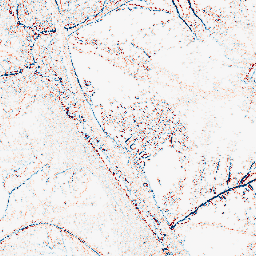
Category: edge_preserving
Decomposition family: median
Decomposition parameters: size: 3
Upsampling method: bicubic
Upsampling parameters: scale: 8
Upsampling scale: 8